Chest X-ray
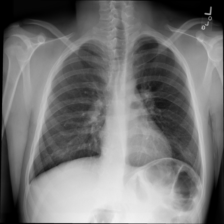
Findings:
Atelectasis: negative
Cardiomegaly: negative
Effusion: negative
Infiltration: negative
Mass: negative
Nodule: negative
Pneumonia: negative
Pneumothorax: negative
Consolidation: negative
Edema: negative
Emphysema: negative
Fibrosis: negative
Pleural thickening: negative
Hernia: negative